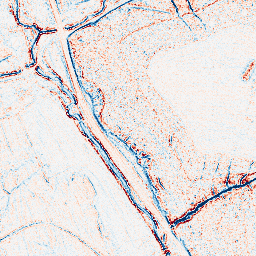
Category: edge_preserving
Decomposition family: bilateral
Decomposition parameters: d: 5
sigma_color: 150
sigma_space: 75
Upsampling method: sinc_hamming
Upsampling parameters: scale: 4
kernel_size: 8
Upsampling scale: 4